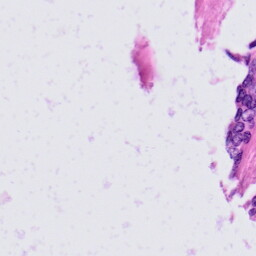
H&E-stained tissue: Prostate